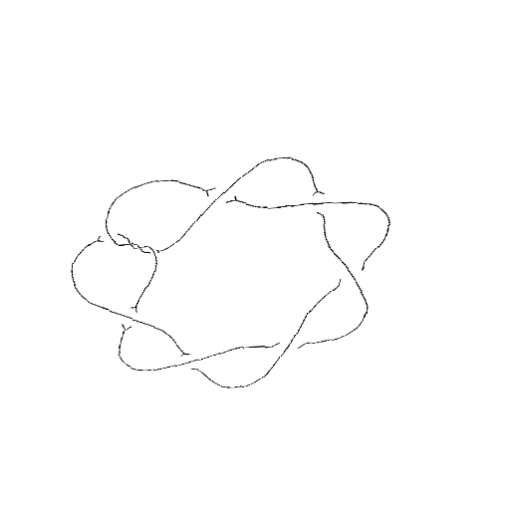
Crossing number: 10